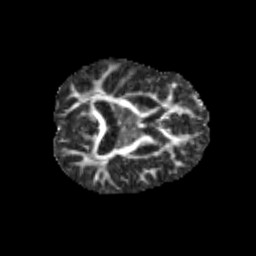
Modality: FA
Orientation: axial
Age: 9
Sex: male
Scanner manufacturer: siemens
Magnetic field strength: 3 T
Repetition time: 3.8 s
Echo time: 0.07 s